Field crop: maize
Growth stage: 2
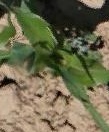
Species: maize